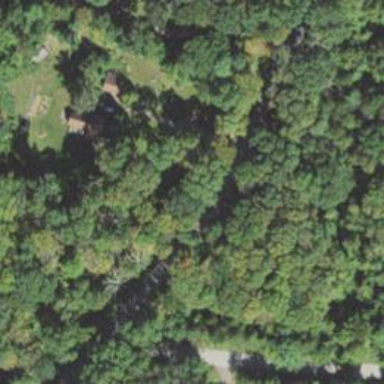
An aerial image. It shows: Residential driveway used as service road.